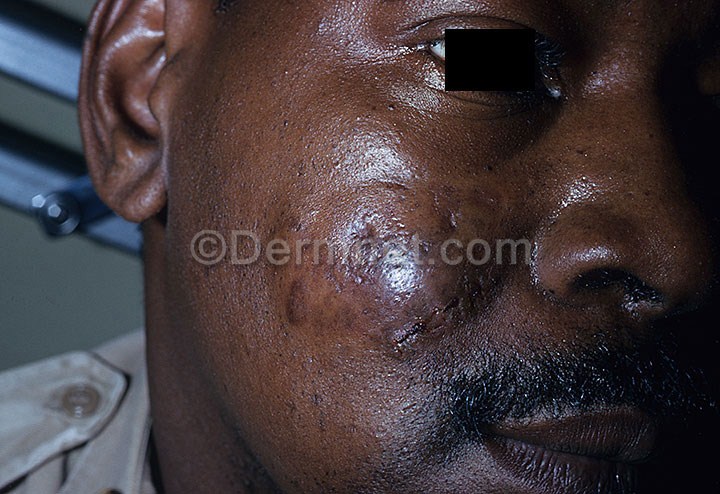
Disease: Seborrheic Keratoses and other Benign Tumors